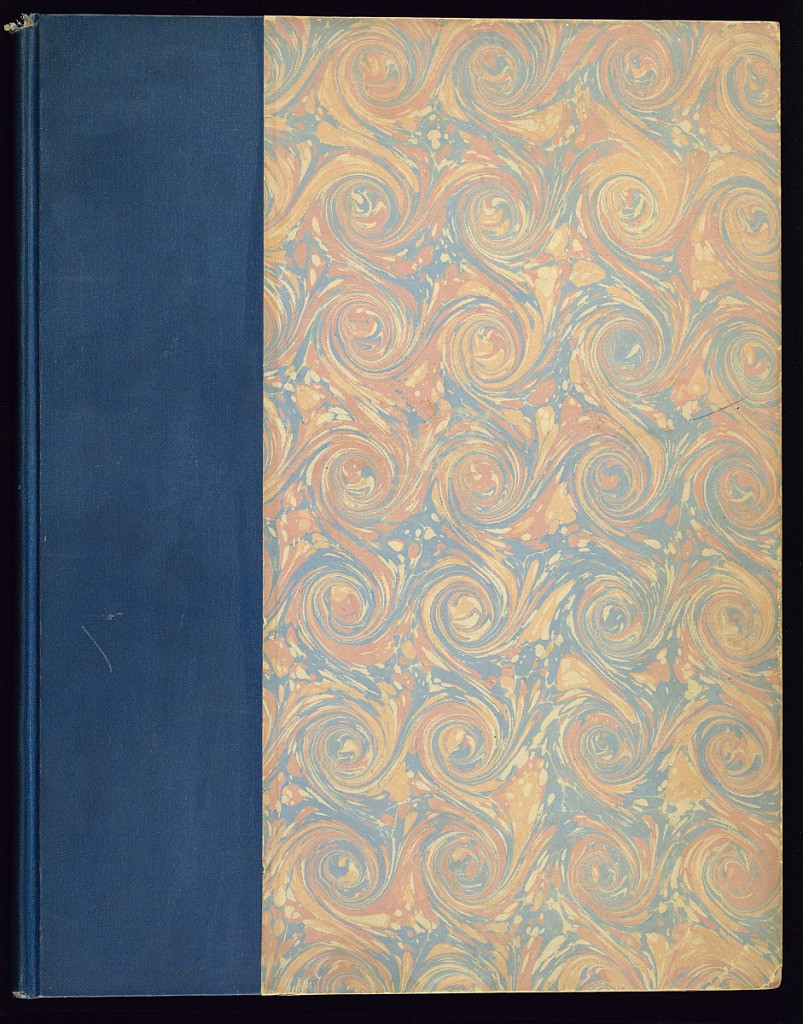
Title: QUATRIEME LIVRE DE FORMES Ornées de Rocailles Cartels Figures Oyseaux et Dragons Chinois
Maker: François-Thomas Mondon, French, 1709 – 1755
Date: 1736
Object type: Album
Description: An album with two series of ornament prints with rocaille and chinoiserie motifs (European decorative arts and architectural style inspired by fanciful ideas of China and East Asia). Fantastical designs with ornament, figures, creatures, and mythological figures in various landscapes. All the plates are signed and numbered. The title pages are dated. The second series also includes titles for each plate.